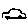
Label: car